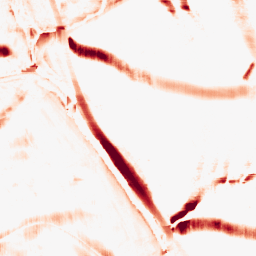
Category: morphological
Decomposition family: morphological_rect
Decomposition parameters: operation: opening
width: 20
height: 20
Upsampling method: cubic_mitchell
Upsampling parameters: scale: 4
Upsampling scale: 4